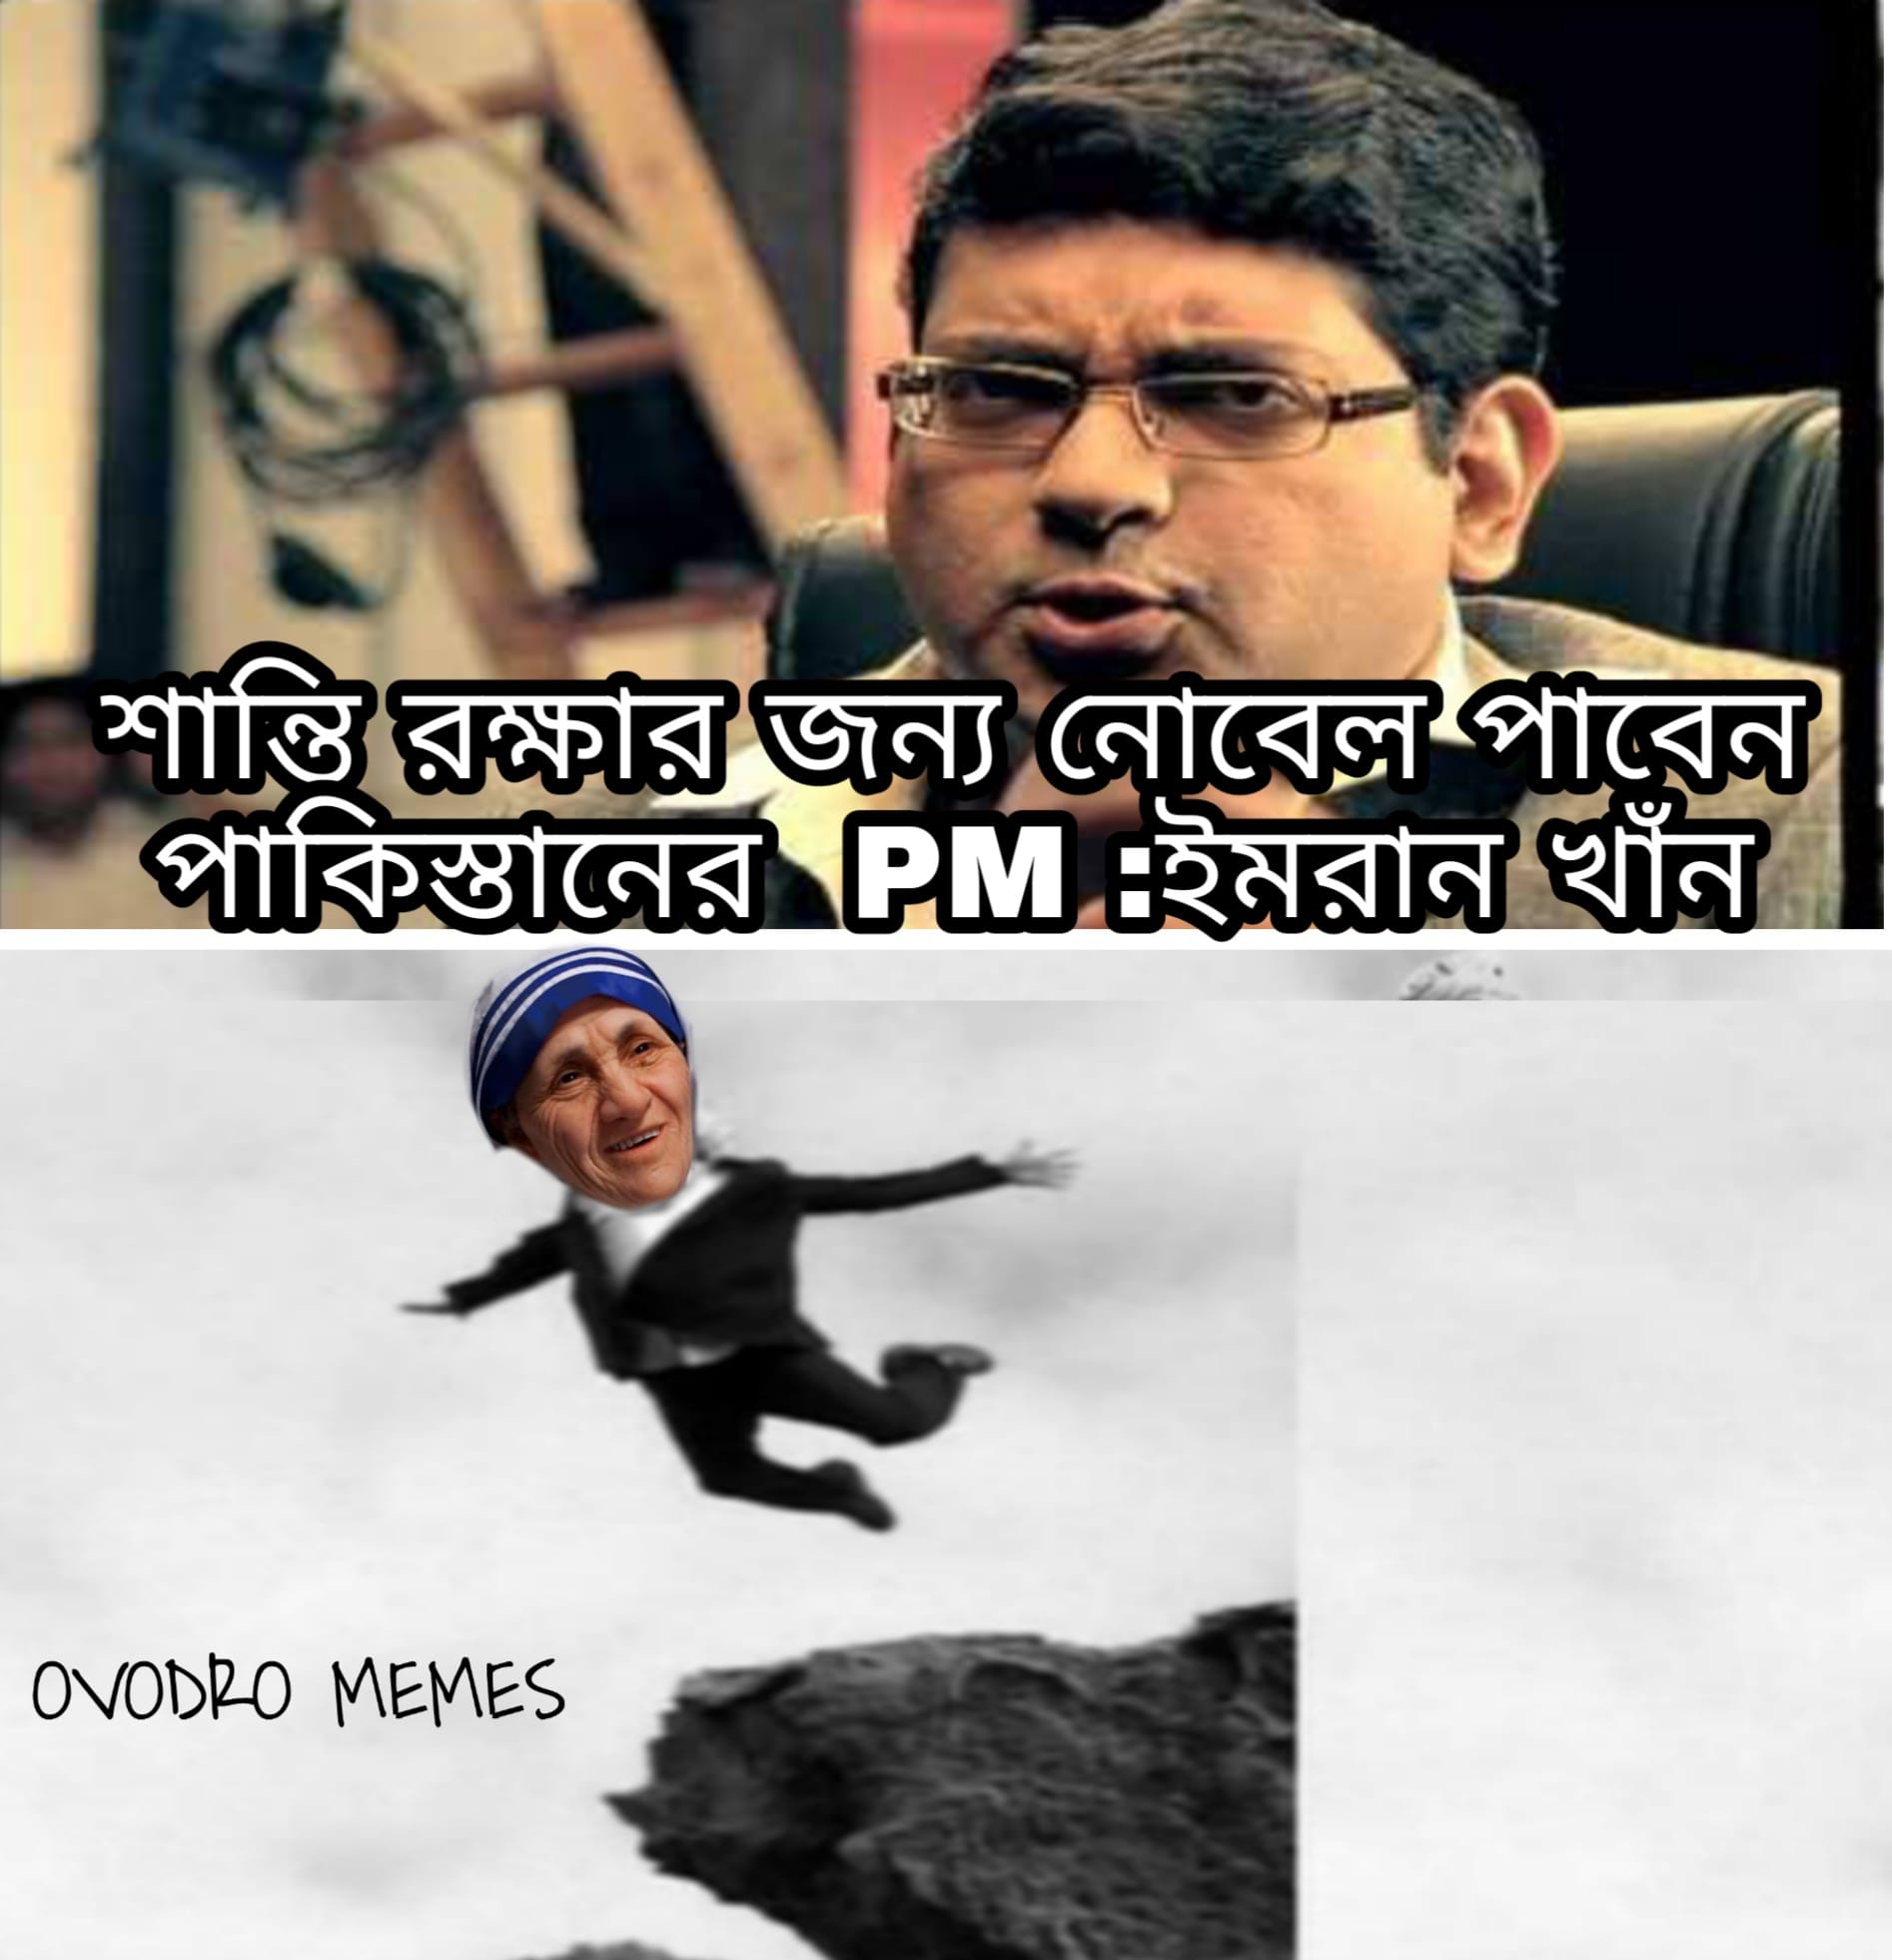
Caption: শান্তি রক্ষার জন্য নোবেল পাবেন পাকিস্তানের PM: ইমরান খান
Label: hate